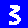
Digit: 3